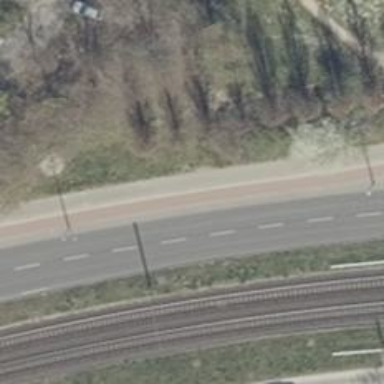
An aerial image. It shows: Primary highway with asphalt surface. It has lane markings and is dual carriageway.